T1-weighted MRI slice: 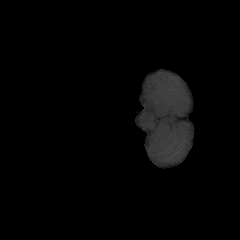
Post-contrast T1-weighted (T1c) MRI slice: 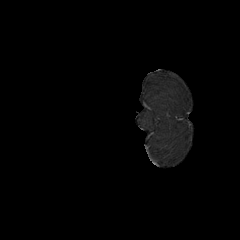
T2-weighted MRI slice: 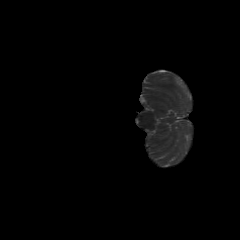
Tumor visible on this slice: no